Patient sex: M
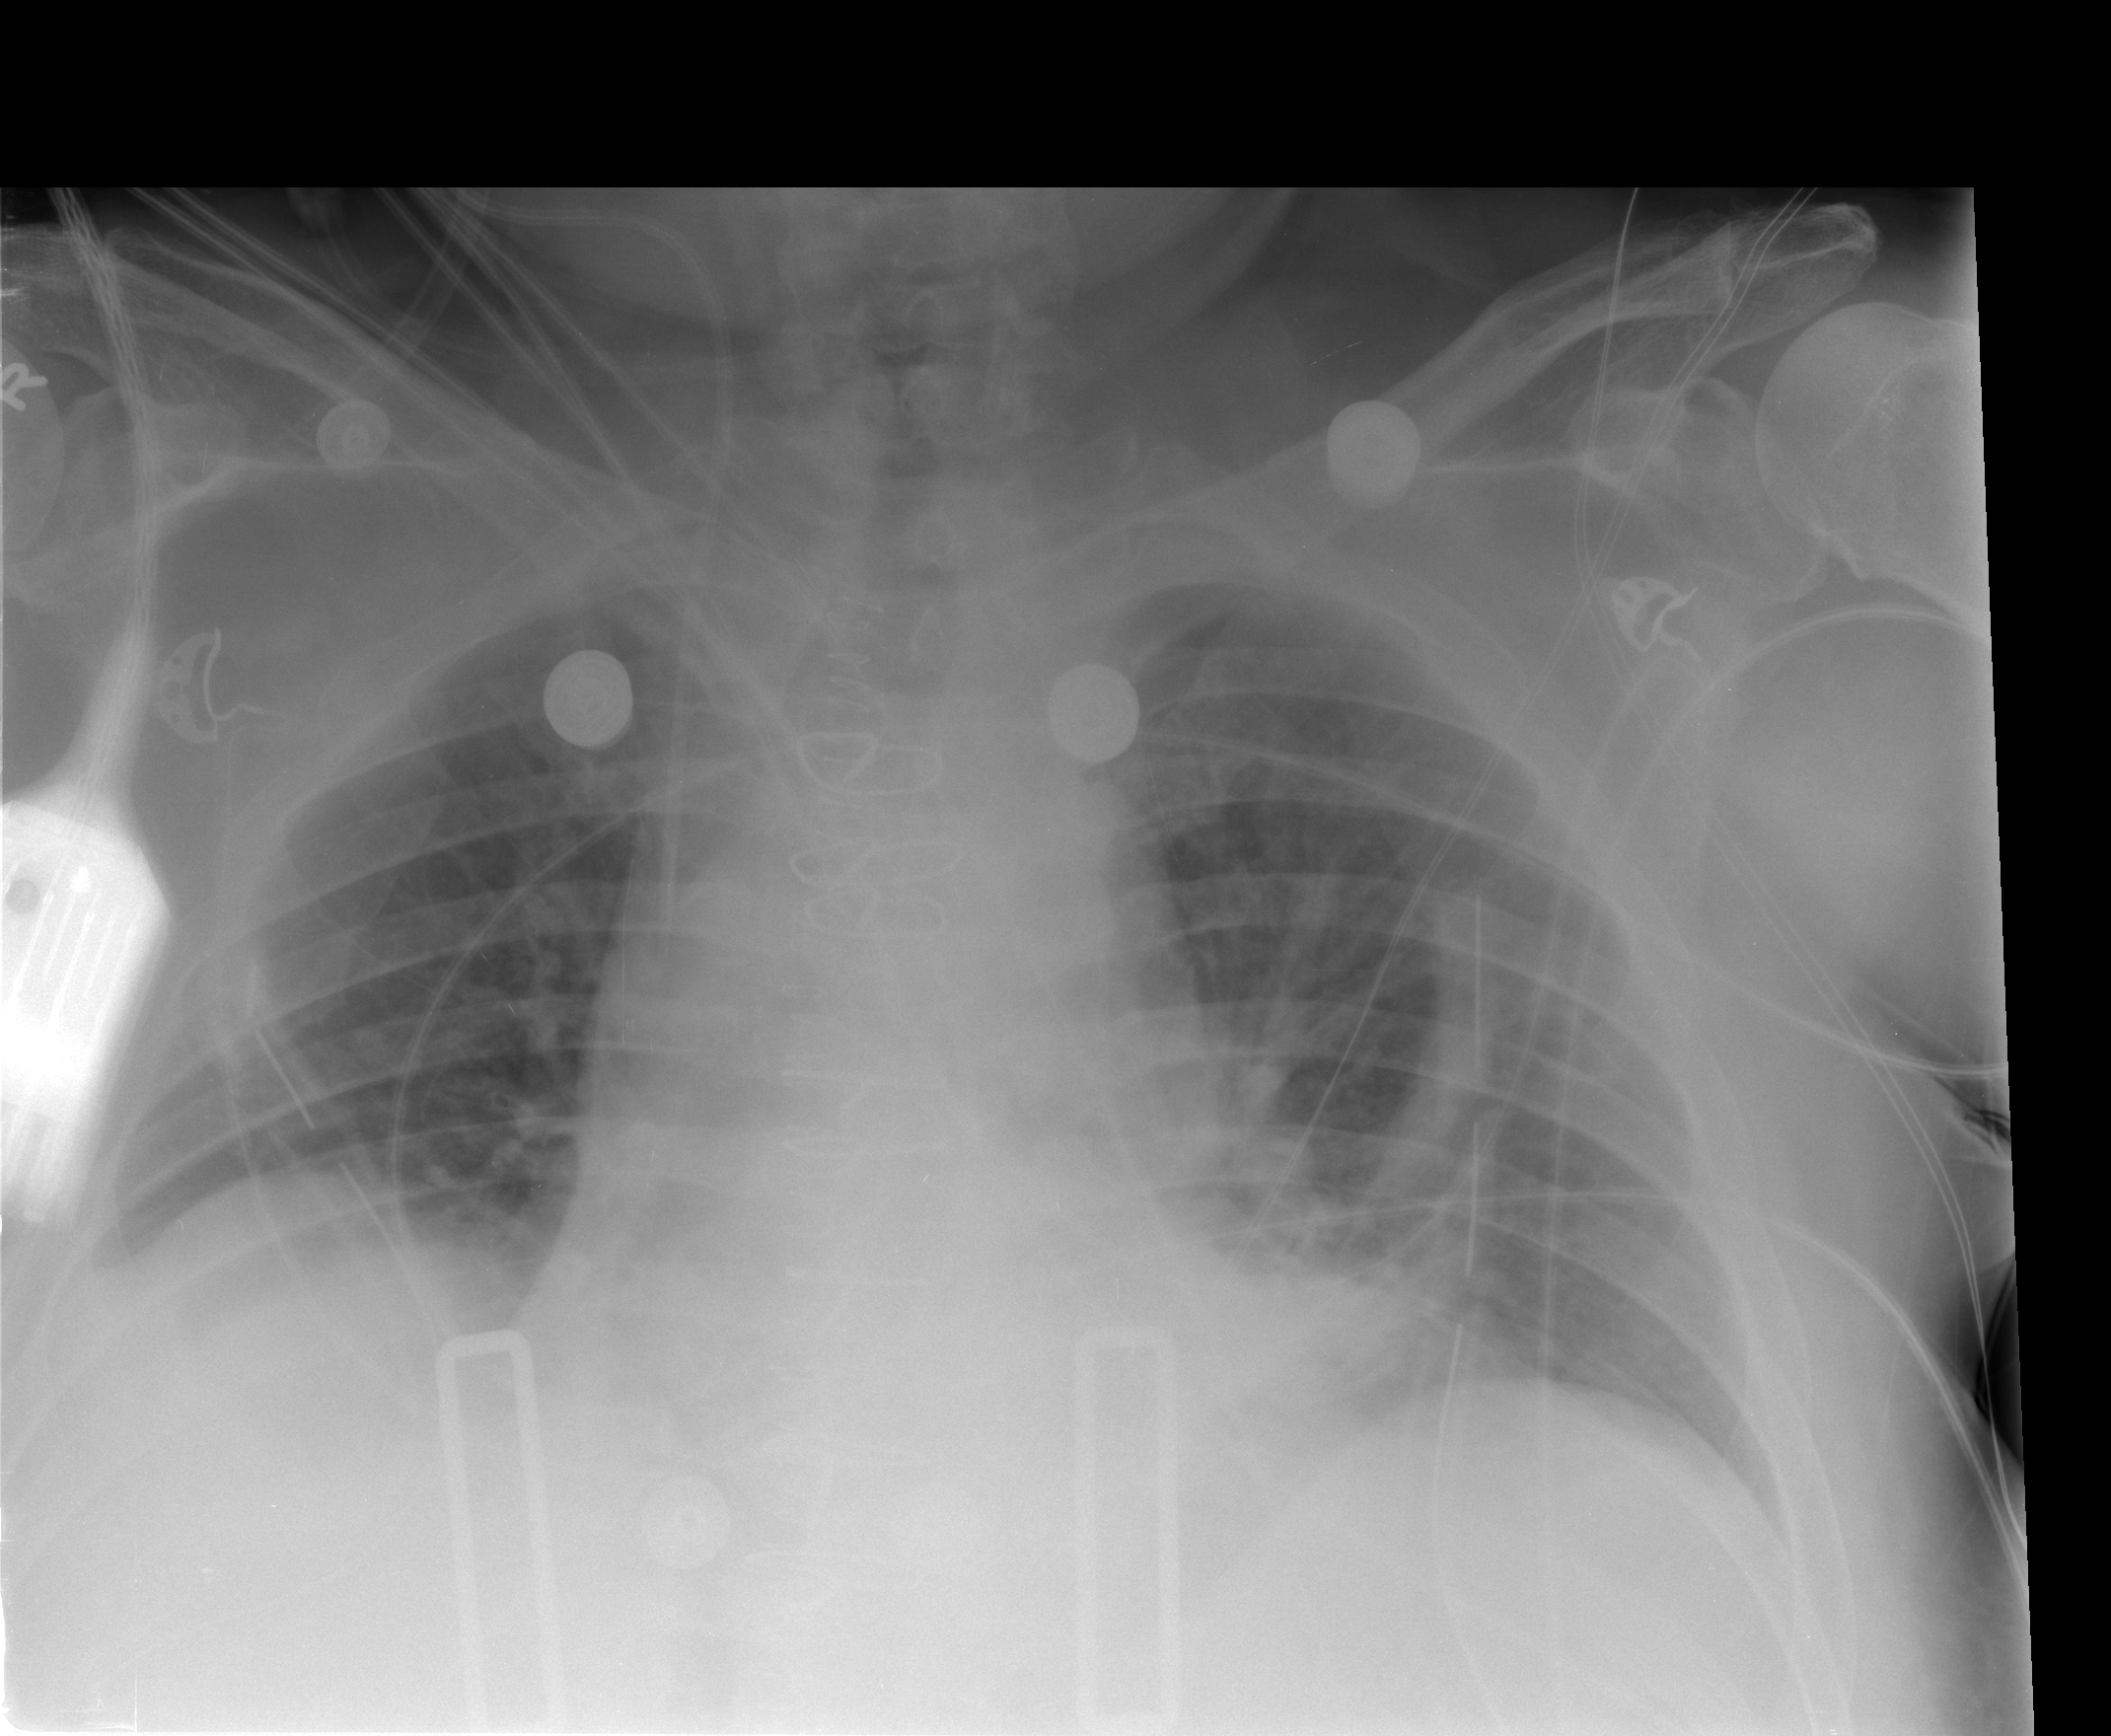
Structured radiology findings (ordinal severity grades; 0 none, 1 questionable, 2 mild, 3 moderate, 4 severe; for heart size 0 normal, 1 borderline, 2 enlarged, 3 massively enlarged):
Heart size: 0
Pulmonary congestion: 2
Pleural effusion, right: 0
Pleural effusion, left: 0
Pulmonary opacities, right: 0
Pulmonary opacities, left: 0
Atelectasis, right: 0
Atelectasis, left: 0